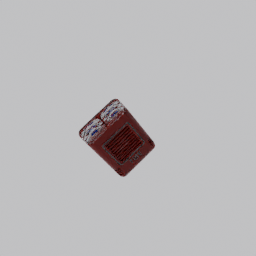
Label: electronics